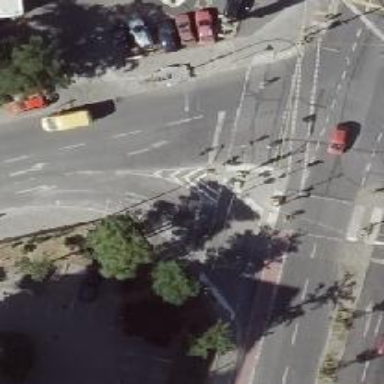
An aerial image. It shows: Road crossing with traffic signals.